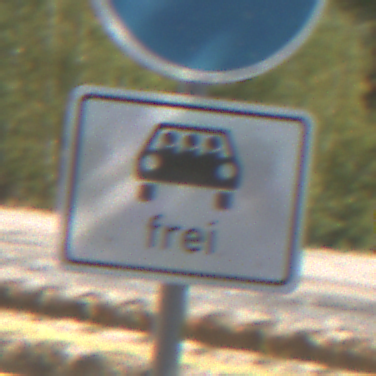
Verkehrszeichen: MehrfachbesetzePersonenkraftwagenFrei
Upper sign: Busssonderstreifen
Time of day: Midday
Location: Outdoor (Nature)
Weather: Clear
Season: Summer
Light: Natural